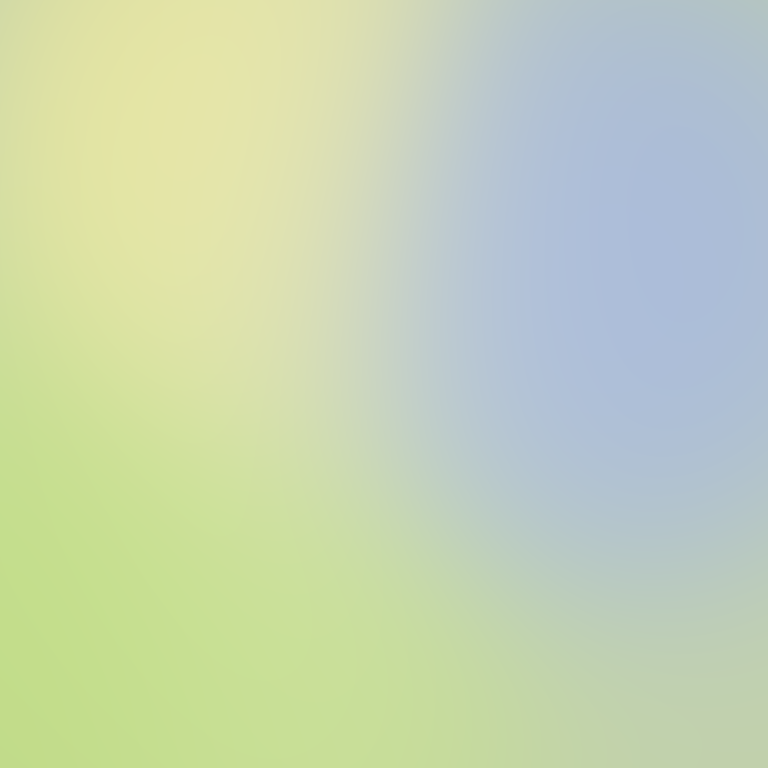
Abstract light effect, smooth gradient from soft yellow to light blue, calm atmosphere, diffuse light, no room, no furniture, no objects.